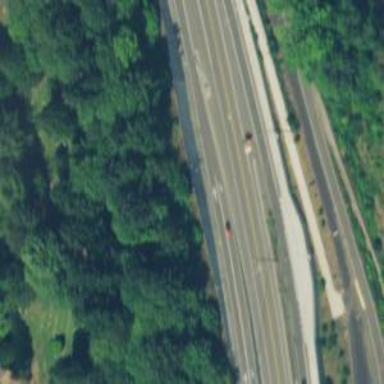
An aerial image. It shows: Primary link road with asphalt surface.